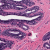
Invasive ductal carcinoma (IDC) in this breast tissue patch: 0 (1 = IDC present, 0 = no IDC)